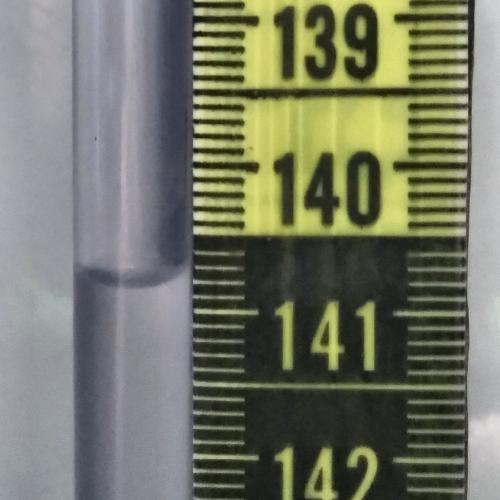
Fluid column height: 140.8 cm